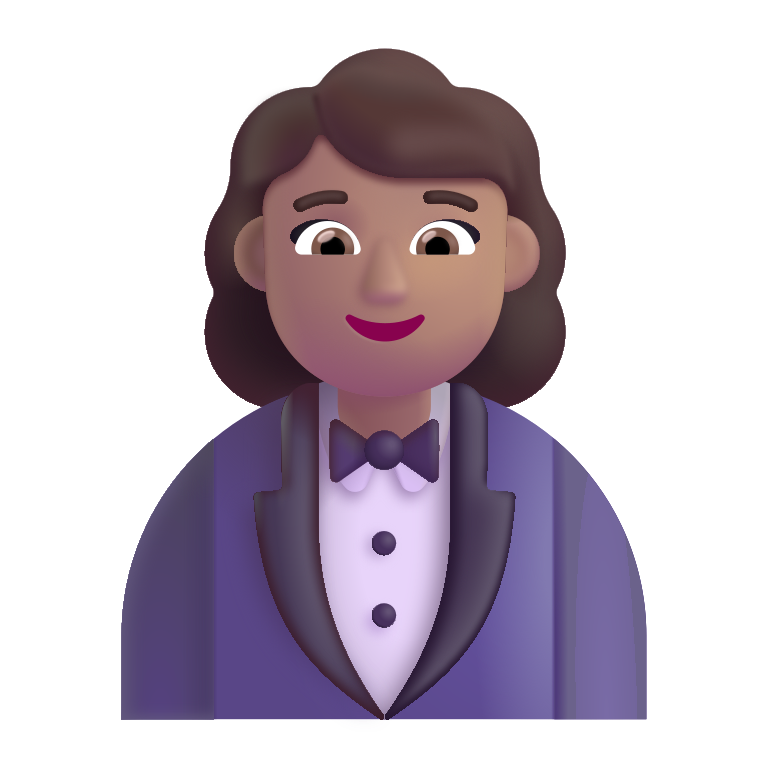
woman in tuxedo color